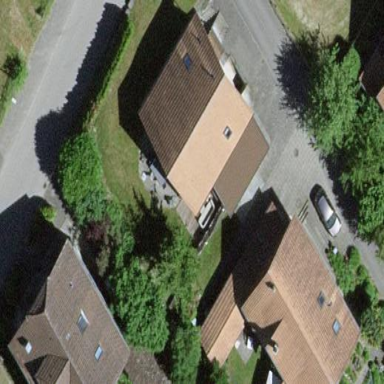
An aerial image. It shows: Residential building.